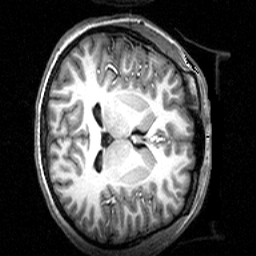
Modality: T1w
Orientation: axial
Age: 21
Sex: female